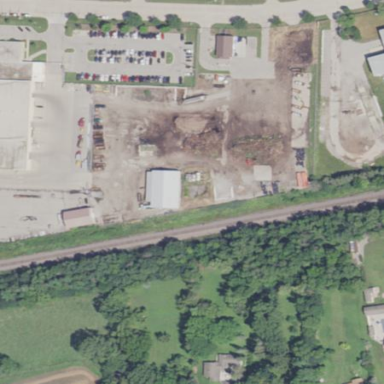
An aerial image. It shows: Recycling center that accepts green waste.